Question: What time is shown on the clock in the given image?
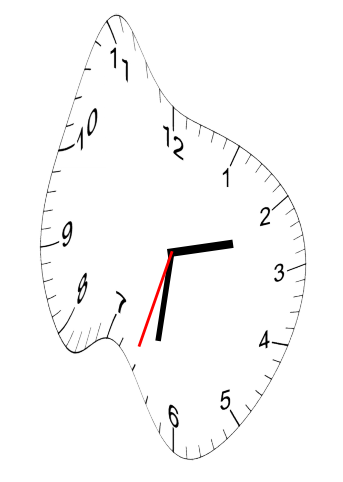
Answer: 02:31:33